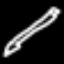
Label: pencil